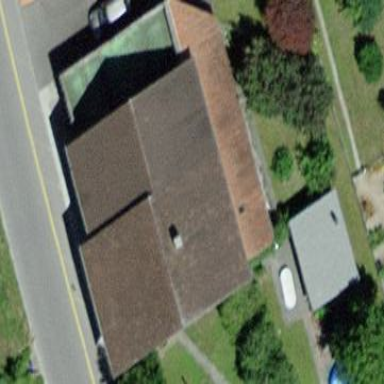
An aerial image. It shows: Residential building.